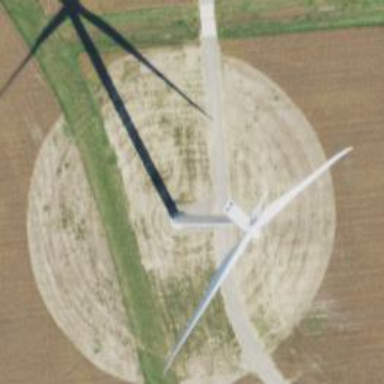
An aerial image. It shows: Wind generator powered by horizontal-axis wind turbine.